Field crop: maize
Growth stage: 2
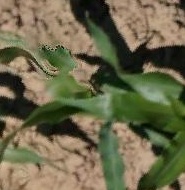
Species: maize